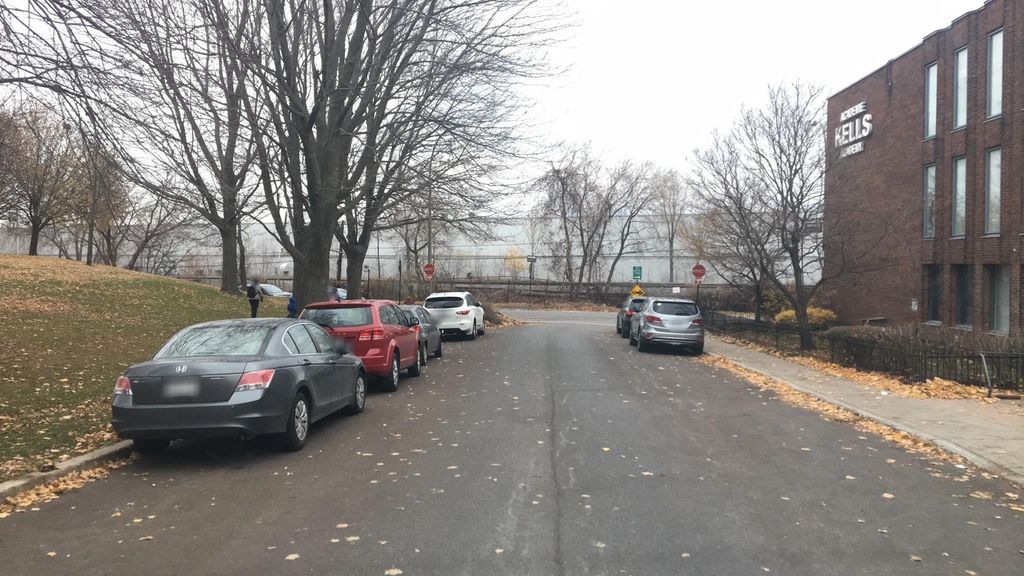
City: montreal